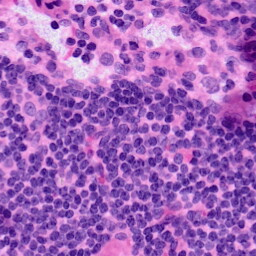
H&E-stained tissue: LymphNode